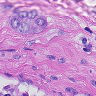
Metastatic tissue present: yes